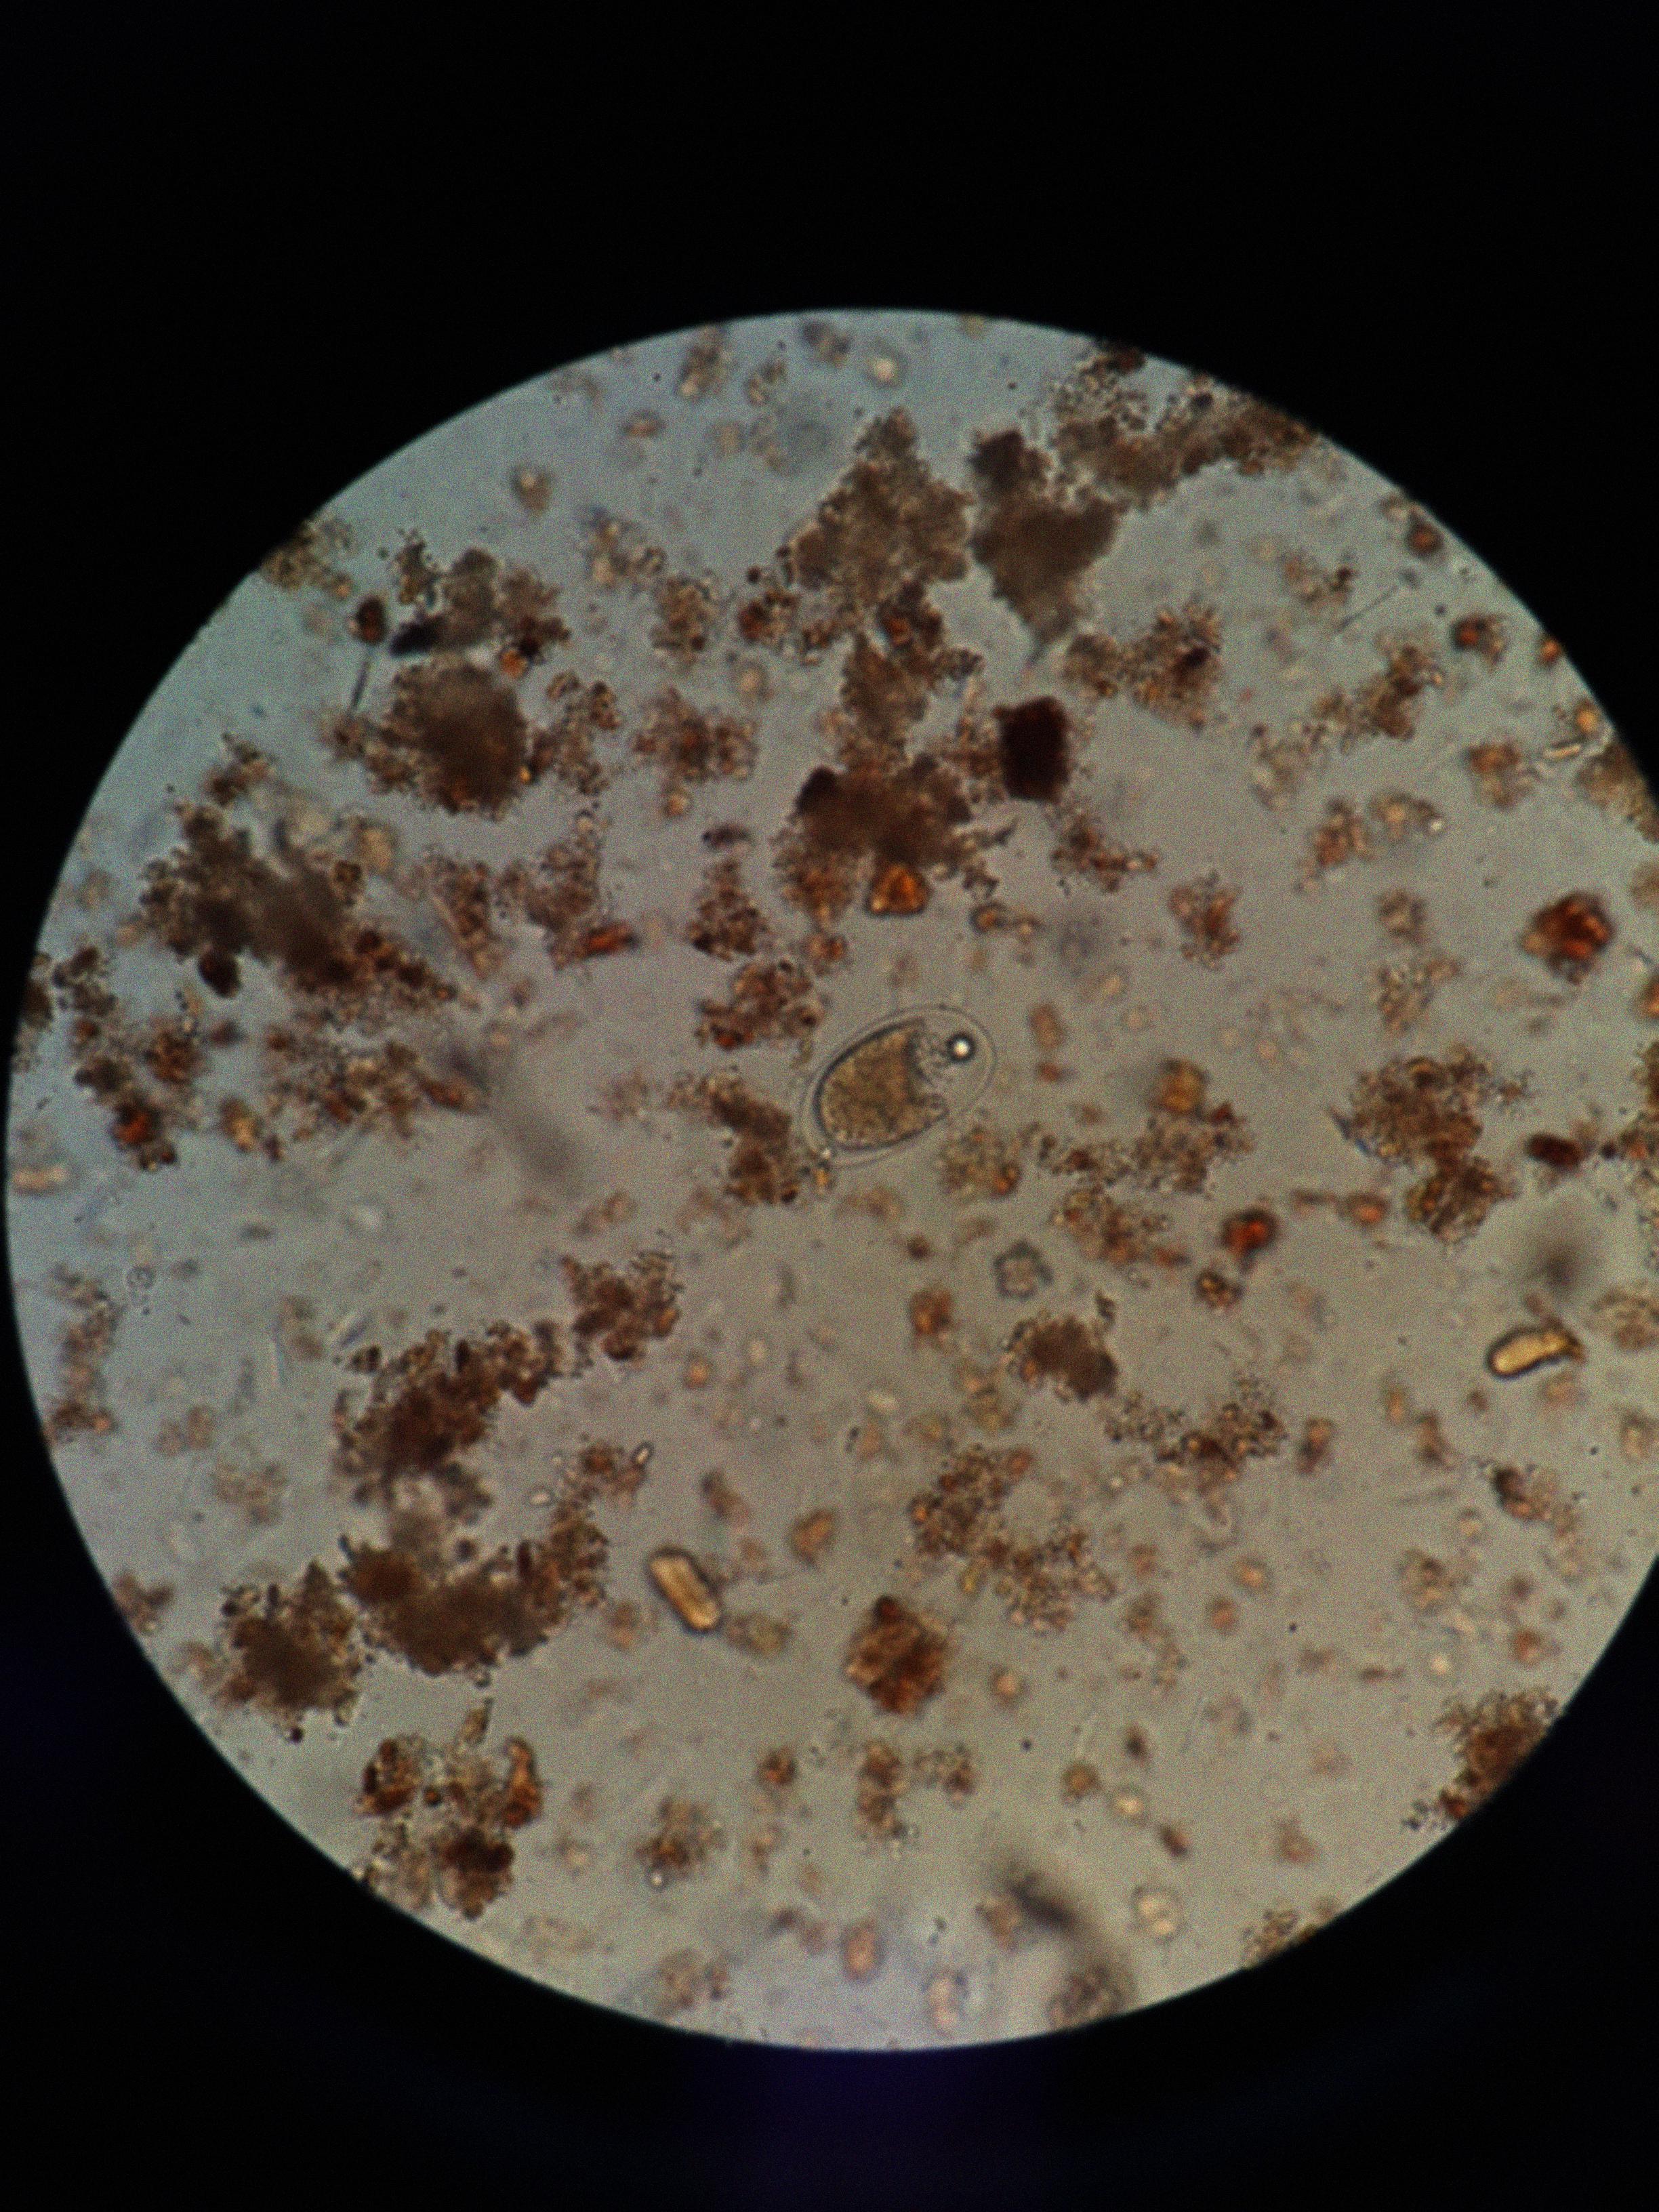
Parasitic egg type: Hookworm egg